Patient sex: F
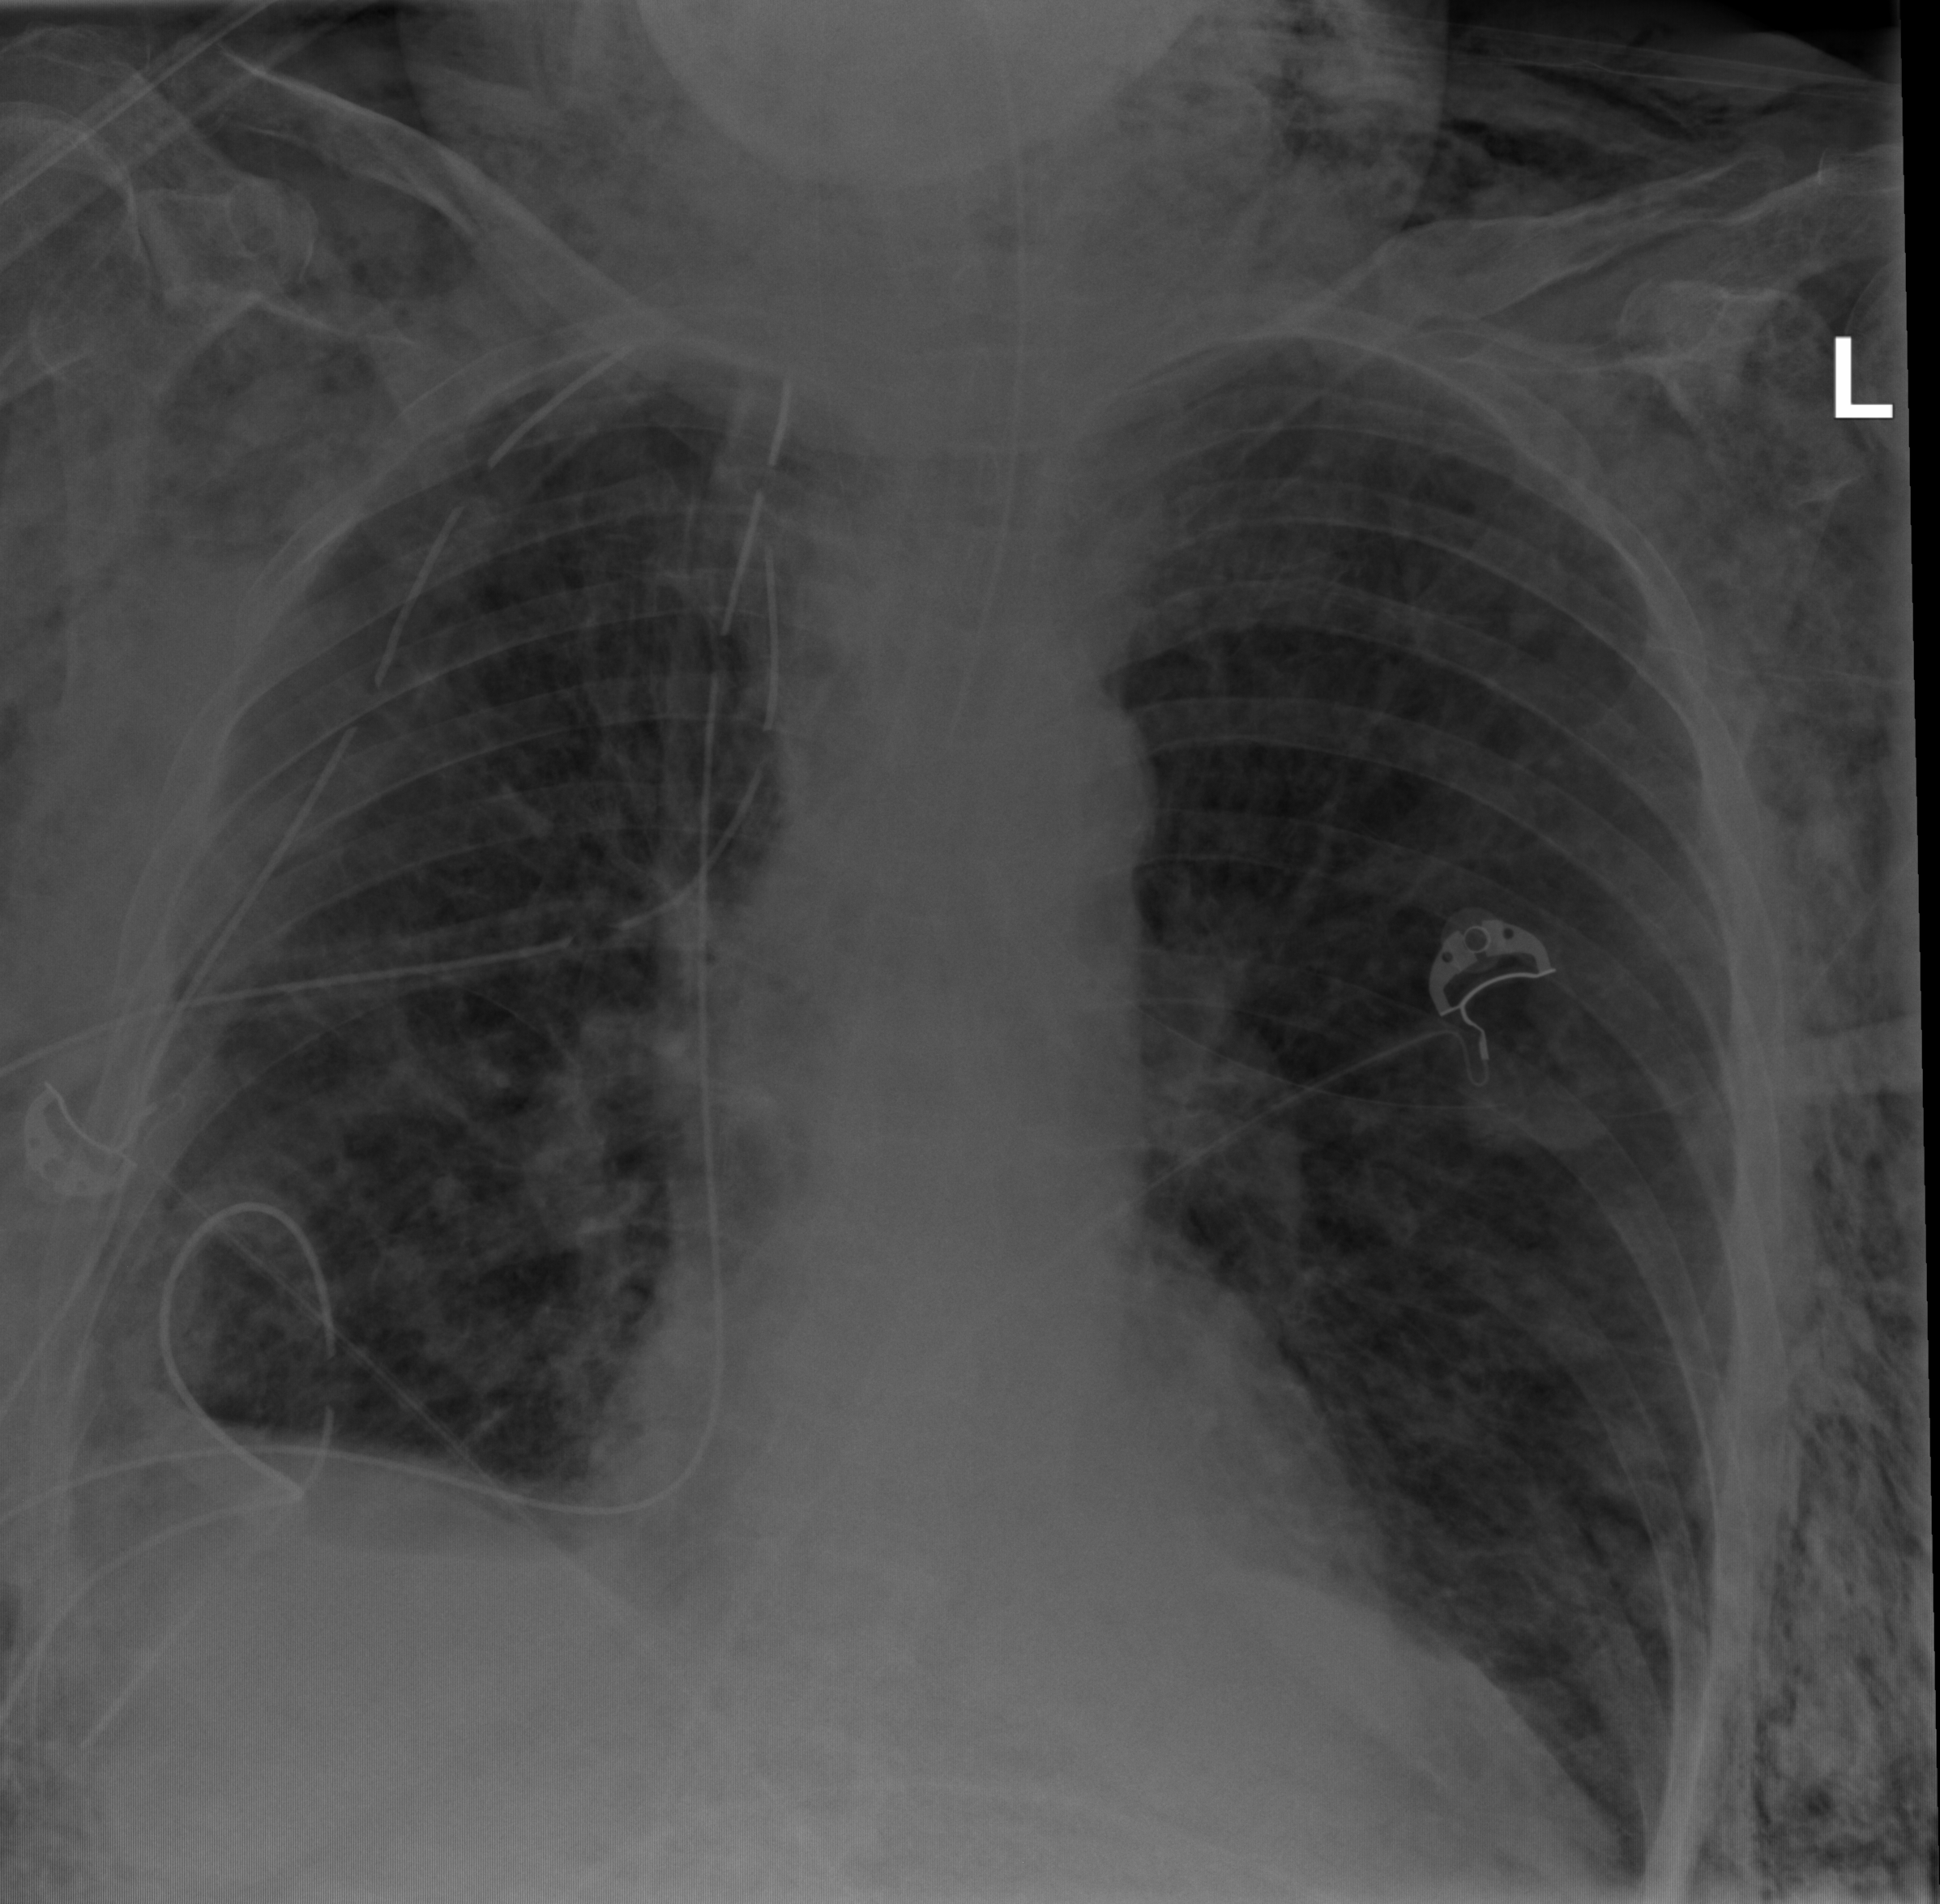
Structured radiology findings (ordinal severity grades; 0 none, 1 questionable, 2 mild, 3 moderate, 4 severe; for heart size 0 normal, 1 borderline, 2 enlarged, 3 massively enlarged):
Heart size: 0
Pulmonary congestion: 0
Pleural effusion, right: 2
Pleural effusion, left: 1
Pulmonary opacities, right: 0
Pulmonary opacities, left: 0
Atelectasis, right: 0
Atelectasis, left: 0